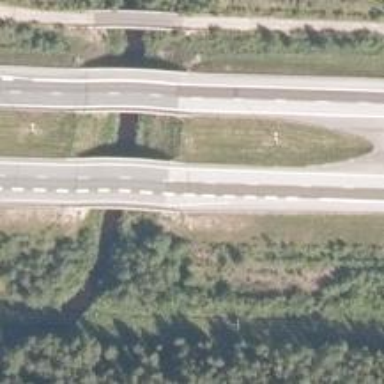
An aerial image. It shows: Bridge over motorway.